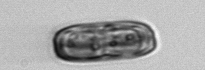
Label: Ephemera